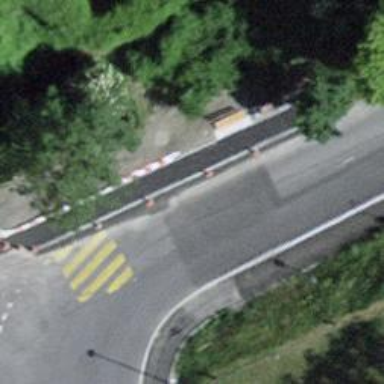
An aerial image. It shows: Bus stop with platform for public transport.